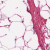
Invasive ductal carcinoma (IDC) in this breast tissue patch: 0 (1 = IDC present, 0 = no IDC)